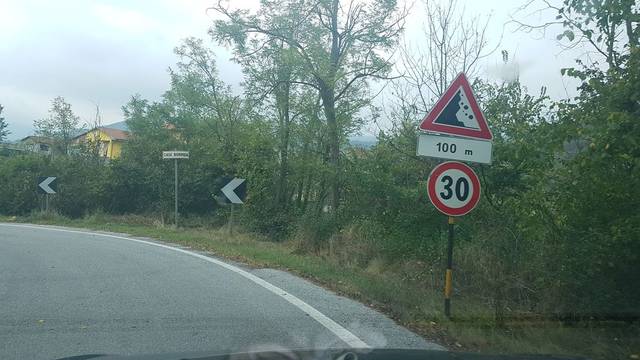
Region: Italy
Coordinates: 44.435, 8.15